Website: lowes
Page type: newsletter-management
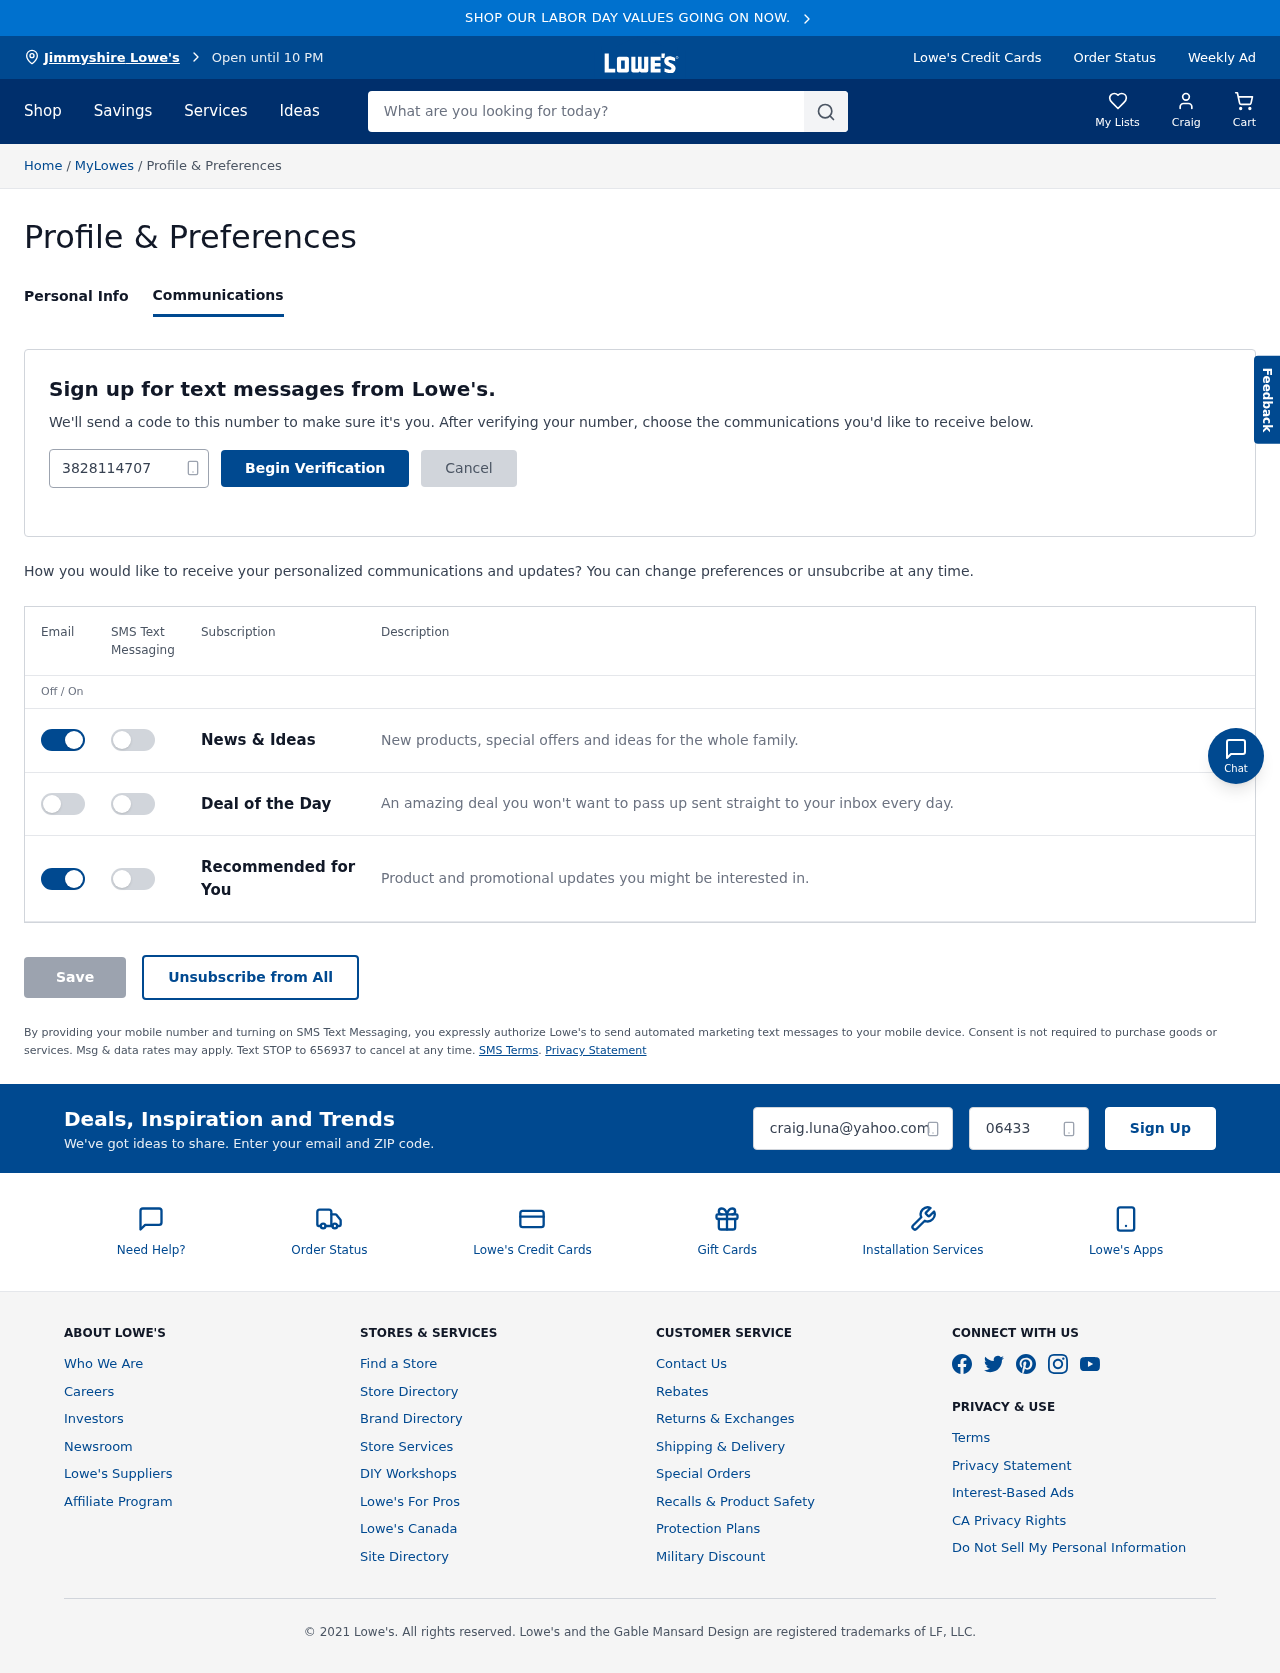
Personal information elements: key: PII_CITY
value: Jimmyshire Lowe's
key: PII_EMAIL
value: craig.luna@yahoo.com
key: PII_FIRSTNAME
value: Craig
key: PII_PHONE
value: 3828114707
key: PII_POSTCODE
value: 06433
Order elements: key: ORDER_NUM_ITEMS
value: Cart
Search elements: key: HEADER_SEARCH
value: What are you looking for today?